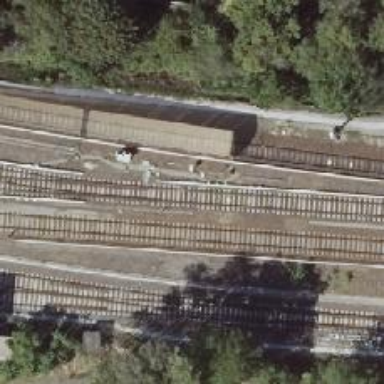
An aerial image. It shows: Railway switch with the turnout on the right side.